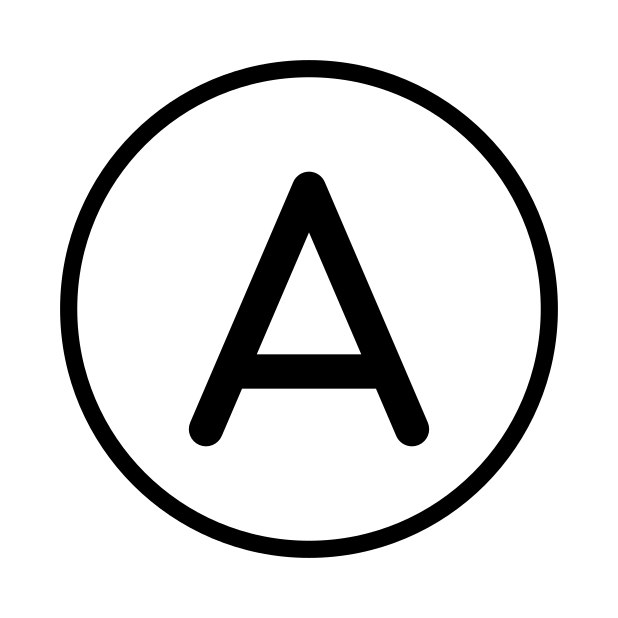
regional indicator A